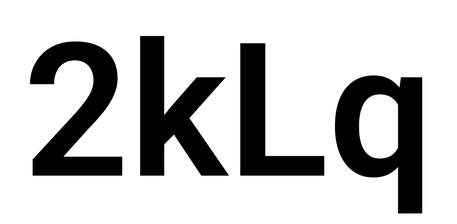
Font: Roboto_SemiBold